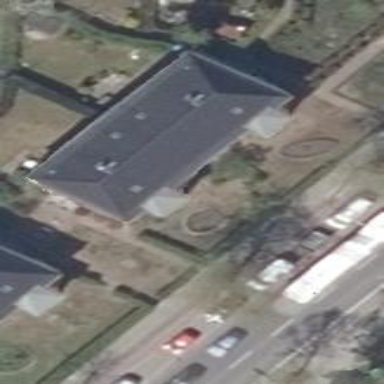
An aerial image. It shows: Hipped roof apartment building.